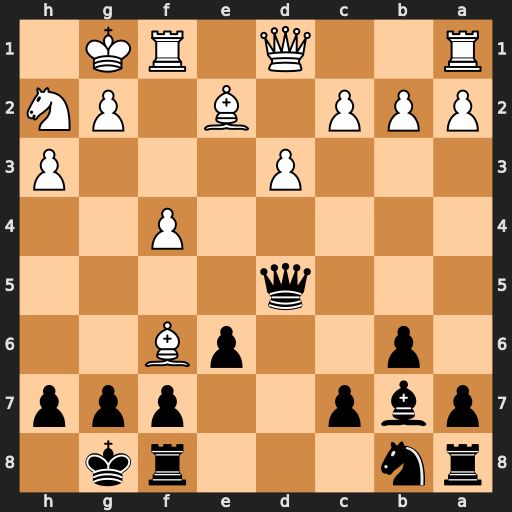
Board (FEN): rn3rk1/pbp2ppp/1p2pB2/3q4/5P2/3P3P/PPP1B1PN/R2Q1RK1
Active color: b
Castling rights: -
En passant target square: -
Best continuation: Qxg2#